Question: I have been 2 days trying to show an OpenGLES view over the camera View preview on the iPhone.
The camera preview alone, works.
The EAGLView(OpenGLES) alone, works.
The problem is when i try to place the EAGLView over the camera preview.
I am able to place both UIViews at the same time, but the camera preview is always over the EAGLView (wrong!). When i set alpha to 0.5 of the camera preview, i can see both UIViews just as i want, but both are blurred (it's normal).
I have tried [self.view bringSubviewToFront:(EAGLView)], but nothing changes.
The EAGLView is on the IB as a class.
The CameraView is added as a subview by code.
Here i put some code, i can upload more if you need it.
Thanks!!!
'''
+ (Class)layerClass {
return [CAEAGLLayer class];
}
//The GL view is stored in the nib file. When it's unarchived it's sent -initWithCoder:
- (id)initWithCoder:(NSCoder*)coder {
puntosPintar=(GLfloat*)malloc(sizeof(GLfloat)*8);
puntosPintar[0] = -0.25f;
puntosPintar[1] = -1.22f;
puntosPintar[2] = -0.41f;
puntosPintar[3] = 0.0f;
puntosPintar[4] = 0.35f;
puntosPintar[5] = -1.69f;
puntosPintar[6] = 0.15f;
puntosPintar[7] = 0.0f;
if ((self = [super initWithCoder:coder])) {
// Get the layer
CAEAGLLayer *eaglLayer = (CAEAGLLayer *)self.layer;
eaglLayer.opaque = NO;
eaglLayer.drawableProperties = [NSDictionary dictionaryWithObjectsAndKeys: [NSNumber numberWithBool:NO], kEAGLDrawablePropertyRetainedBacking, kEAGLColorFormatRGBA8, kEAGLDrawablePropertyColorFormat, nil];
context = [[EAGLContext alloc] initWithAPI:kEAGLRenderingAPIOpenGLES1];
if (!context || ![EAGLContext setCurrentContext:context]) {
[self release];
return nil;
}
}
return self;
}
- (void)drawView {
const GLubyte squareColors[] = {
255, 255, 0, 255,
0, 255, 255, 255,
0, 0, 0, 0,
255, 0, 255, 255,
};
[EAGLContext setCurrentContext:context];
glBindFramebufferOES(GL_FRAMEBUFFER_OES, viewFramebuffer);
glViewport(0, 0, backingWidth, backingHeight);
glMatrixMode(GL_PROJECTION);
glLoadIdentity();
glOrthof(-1.0f, 1.0f, -1.5f, 1.5f, -1.0f, 1.0f);
glMatrixMode(GL_MODELVIEW);
glClearColor(0.0f, 0.0f, 0.0f, 0.0f);
glClear(GL_COLOR_BUFFER_BIT | GL_DEPTH_BUFFER_BIT);
glClear(GL_COLOR_BUFFER_BIT);
glVertexPointer(2, GL_FLOAT, 0, puntosPintar);
glEnableClientState(GL_VERTEX_ARRAY);
glColorPointer(4, GL_UNSIGNED_BYTE, 0, squareColors);
glEnableClientState(GL_COLOR_ARRAY);
glDrawArrays(GL_TRIANGLE_STRIP, 0, 8);
glBindRenderbufferOES(GL_RENDERBUFFER_OES, viewRenderbuffer);
[context presentRenderbuffer:GL_RENDERBUFFER_OES];
}
- (void)layoutSubviews {
[EAGLContext setCurrentContext:context];
[self destroyFramebuffer];
[self createFramebuffer];
[self drawView];
}
- (BOOL)createFramebuffer {
glGenFramebuffersOES(1, &viewFramebuffer);
glGenRenderbuffersOES(1, &viewRenderbuffer);
glBindFramebufferOES(GL_FRAMEBUFFER_OES, viewFramebuffer);
glBindRenderbufferOES(GL_RENDERBUFFER_OES, viewRenderbuffer);
[context renderbufferStorage:GL_RENDERBUFFER_OES fromDrawable:(CAEAGLLayer*)self.layer];
glFramebufferRenderbufferOES(GL_FRAMEBUFFER_OES, GL_COLOR_ATTACHMENT0_OES, GL_RENDERBUFFER_OES, viewRenderbuffer);
glGetRenderbufferParameterivOES(GL_RENDERBUFFER_OES, GL_RENDERBUFFER_WIDTH_OES, &backingWidth);
glGetRenderbufferParameterivOES(GL_RENDERBUFFER_OES, GL_RENDERBUFFER_HEIGHT_OES, &backingHeight);
if (USE_DEPTH_BUFFER) {
glGenRenderbuffersOES(1, &depthRenderbuffer);
glBindRenderbufferOES(GL_RENDERBUFFER_OES, depthRenderbuffer);
glRenderbufferStorageOES(GL_RENDERBUFFER_OES, GL_DEPTH_COMPONENT16_OES, backingWidth, backingHeight);
glFramebufferRenderbufferOES(GL_FRAMEBUFFER_OES, GL_DEPTH_ATTACHMENT_OES, GL_RENDERBUFFER_OES, depthRenderbuffer);
}
if(glCheckFramebufferStatusOES(GL_FRAMEBUFFER_OES) != GL_FRAMEBUFFER_COMPLETE_OES) {
NSLog(@"failed to make complete framebuffer object %x", glCheckFramebufferStatusOES(GL_FRAMEBUFFER_OES));
return NO;
}
return YES;
}
'''
Load of the view of the Camera
'''
[CameraImageHelper startRunning];
UIView *fafa;
fafa= [[UIView alloc]initWithFrame:self.view.bounds]; //returns a UIView with the cameraview as a layer of that view. It works well (checked)
fafa = [CameraImageHelper previewWithBounds:self.view.bounds];
fafa.alpha=0.5; //Only way to show both
[self.view addSubview:fafa];
[self.view bringSubviewToFront:fafa];
'''
On the .h i have created
'''
IBOutlet EAGLView *openGLVista
'''
In the view did load:
'''
openGLVista=[[EAGLView alloc]init];
'''

'''
@interface CameraImageHelper : NSObject <AVCaptureVideoDataOutputSampleBufferDelegate>
{
AVCaptureSession *session;
}
@property (retain) AVCaptureSession *session;
+ (void) startRunning;
+ (void) stopRunning;
+ (UIView *) previewWithBounds: (CGRect) bounds;
@end
'''
'''
- (void) initialize
{
NSError *error;
AVCaptureDeviceInput *captureInput = [AVCaptureDeviceInput deviceInputWithDevice:[AVCaptureDevice defaultDeviceWithMediaType:AVMediaTypeVideo] error:&error];
if (!captureInput)
{
NSLog(@"Error: %@", error);
return;
}
self.session = [[[AVCaptureSession alloc] init] autorelease];
[self.session addInput:captureInput];
}
- (id) init
{
if (self = [super init]) [self initialize];
return self;
}
- (UIView *) previewWithBounds: (CGRect) bounds
{
UIView *view = [[[UIView alloc] initWithFrame:bounds] autorelease];
AVCaptureVideoPreviewLayer *preview = [AVCaptureVideoPreviewLayer layerWithSession: self.session];
preview.frame = bounds;
preview.videoGravity = AVLayerVideoGravityResizeAspectFill;
[view.layer addSublayer: preview];
return view;
}
- (void) dealloc
{
self.session = nil;
[super dealloc];
}
#pragma mark Class Interface
+ (id) sharedInstance // private
{
if(!sharedInstance) sharedInstance = [[self alloc] init];
return sharedInstance;
}
+ (void) startRunning
{
[[[self sharedInstance] session] startRunning];
}
+ (void) stopRunning
{
[[[self sharedInstance] session] stopRunning];
}
+ (UIView *) previewWithBounds: (CGRect) bounds
{
return [[self sharedInstance] previewWithBounds: (CGRect) bounds];
}
@end
'''
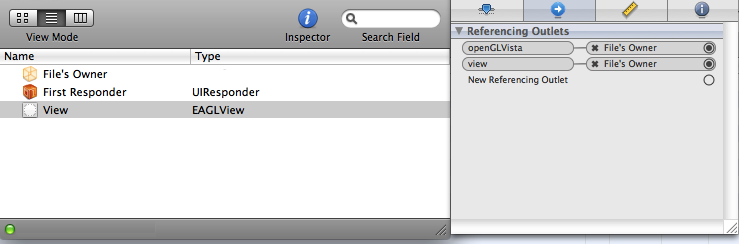
Answer: I see that in IB you are using the EAGLView as the 'view' of the view controller, and in the code snippet you add the preview view as a subview of that view. In other words, your view hierarchy looks something like this:
'''
*- EAGLView
+- Preview view
'''
Thus, Preview view is always on top of the EAGLView because it is a subview of the EAGLView. If you want to be able to display either one on top of the other, you will instead have to lay things out like this:
'''
*- some generic UIView
+- EAGLView
+- Preview view
'''
In other words, in IB you should have a generic UIView bound to the 'view' property, and then drag the EAGLView so it is inside that generic UIView. Then your code for adding the preview view should work right.
---
BTW, this does not do what you seem to think:
'''
fafa= [[UIView alloc]initWithFrame:self.view.bounds]; //returns a UIView with the cameraview as a layer of that view. It works well (checked)
fafa = [CameraImageHelper previewWithBounds:self.view.bounds];
'''
The first line creates a generic UIView. Then the second throws it away (leaking the memory!), replacing it with the preview view. You should just delete the first line.